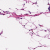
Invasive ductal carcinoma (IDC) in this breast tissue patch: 0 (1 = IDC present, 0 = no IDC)